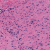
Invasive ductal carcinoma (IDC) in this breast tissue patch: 0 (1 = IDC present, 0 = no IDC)